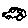
Label: car